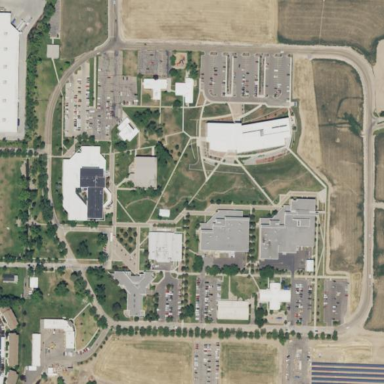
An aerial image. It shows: College or university.